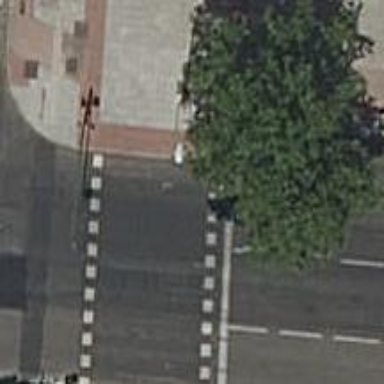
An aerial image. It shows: Road crossing with traffic signals.